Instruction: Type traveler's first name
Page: traveler
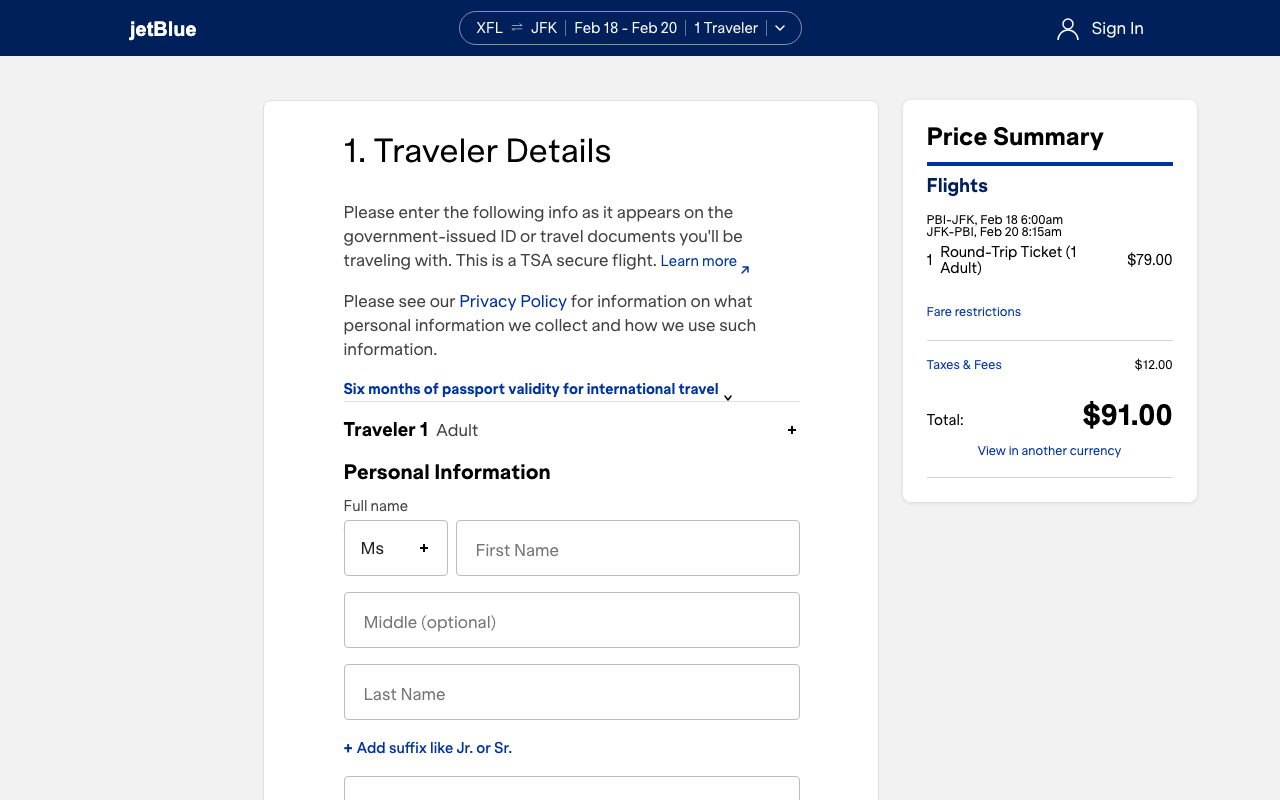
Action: type